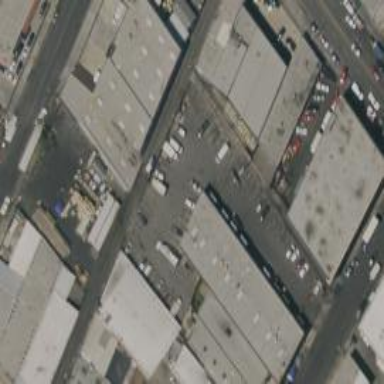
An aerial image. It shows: Warehouse.